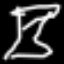
Label: hourglass